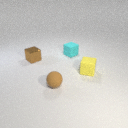
small cyan rubber cube behind small brown metal cube